Chest X-ray:
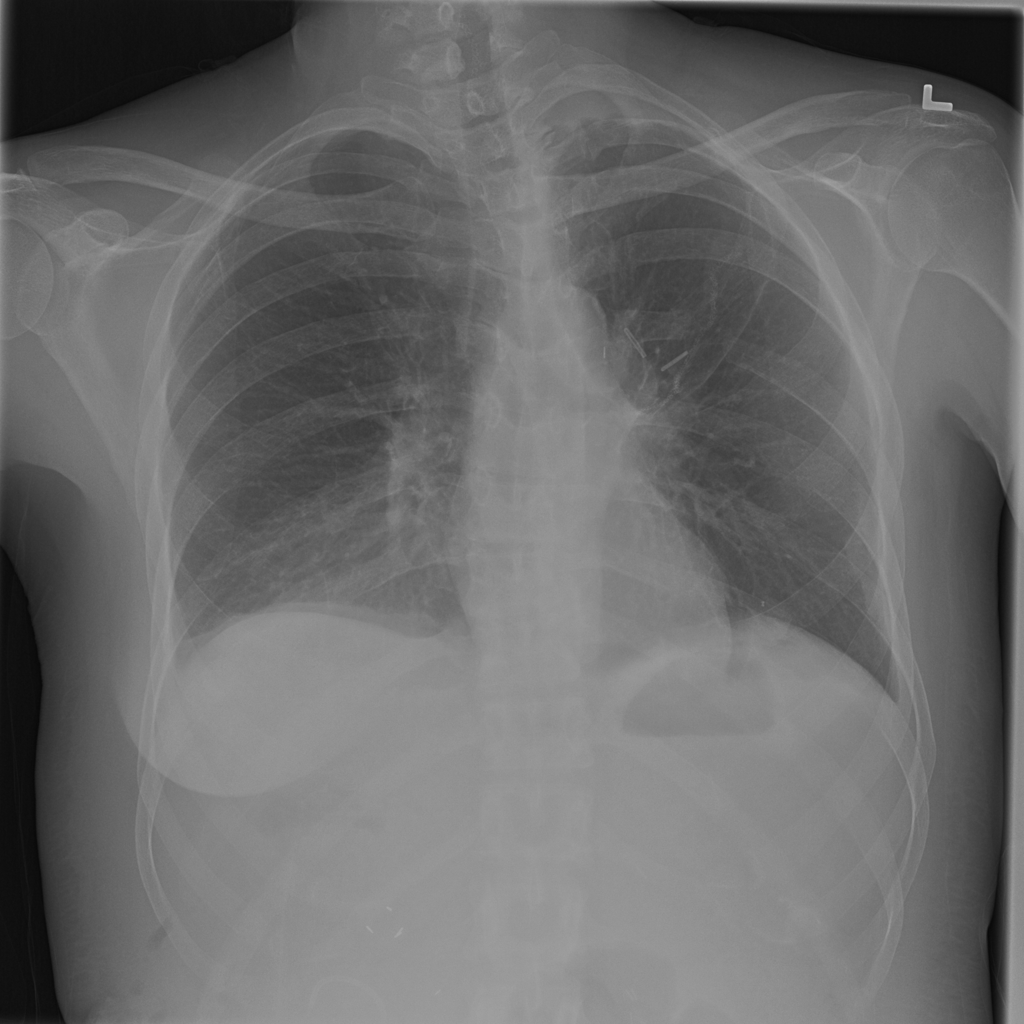
Findings: Effusion, Fibrosis, Pneumothorax
No abnormal finding: no